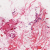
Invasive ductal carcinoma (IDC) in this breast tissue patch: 0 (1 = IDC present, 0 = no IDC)